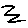
Label: zigzag